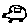
Label: car